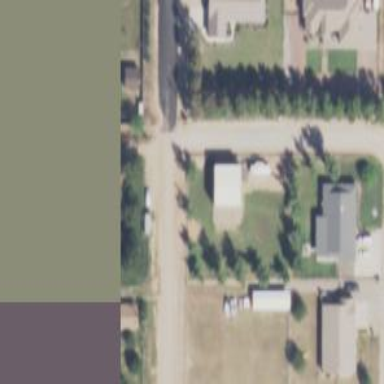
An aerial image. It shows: Alley classified as service road.